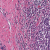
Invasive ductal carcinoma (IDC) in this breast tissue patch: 0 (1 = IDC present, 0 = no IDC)